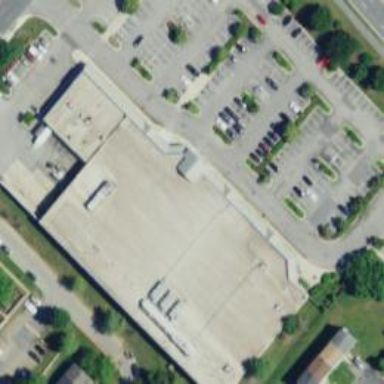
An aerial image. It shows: Pharmacy providing healthcare services.